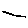
Label: line